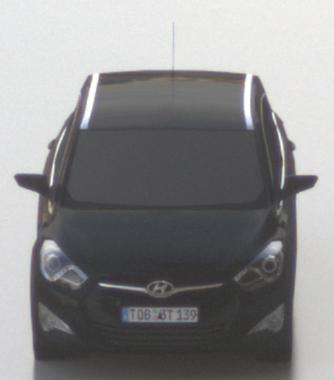
Make: Hyundai
Model: i40 Kombi 1.6 GDI
Detailed model: i40 (VF) Kombi
Model produced from: 2012/08
Model produced until: 2013/09
Doors: 5
Color: black
Road condition: wet road
Daytime: morning or afternoon
Contrast: medium contrast